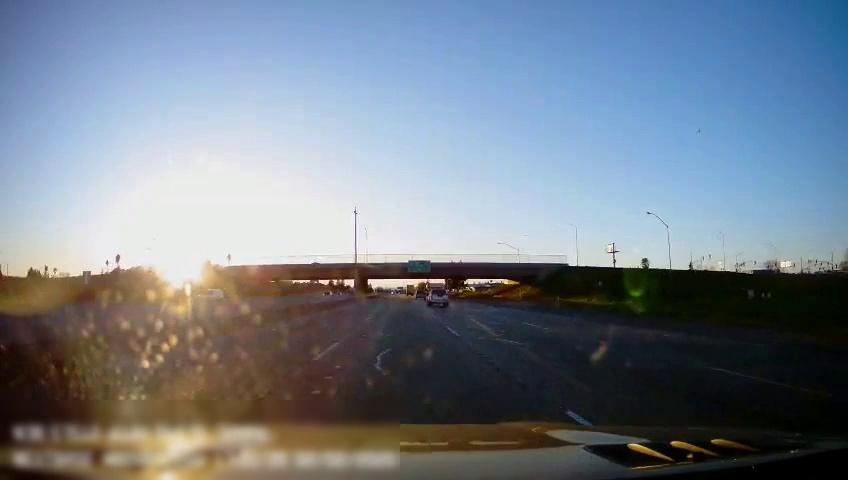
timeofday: Day
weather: Sunny
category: Drivable Space
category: Vehicles | Truck
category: Vehicles | Car
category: Vehicles | SUV
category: Vehicles | Truck
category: Lanes | Current Lane
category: Lanes | Alternate Lane
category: Lanes | Alternate Lane
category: Lanes | Alternate Lane
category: Traffic | Signs